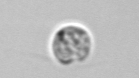
Label: Amoeba